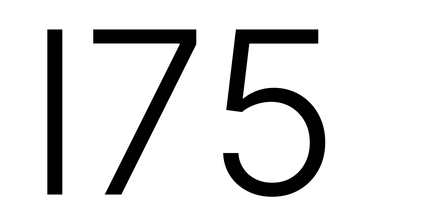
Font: Inter_Light